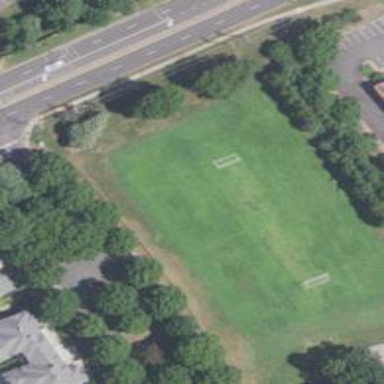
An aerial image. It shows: Recreation ground.